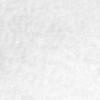
Label: no_change